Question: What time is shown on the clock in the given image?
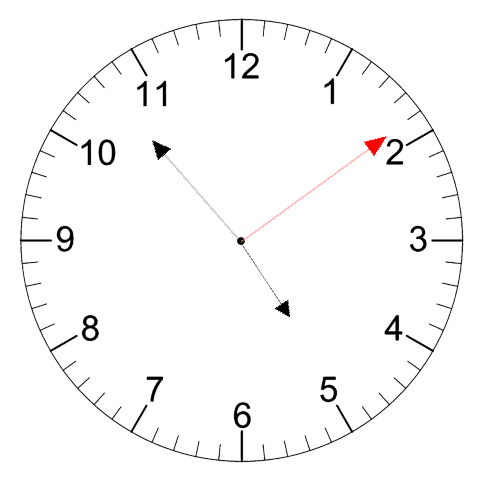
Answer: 04:53:09